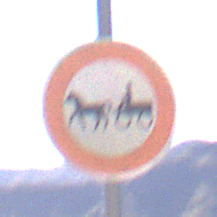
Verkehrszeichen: VerbotGespannfuhrwerke
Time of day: MorningAfternoon
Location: Outdoor (Nature)
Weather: Clear
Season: NotSpecified
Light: Natural